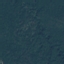
Land use / land cover class: Forest